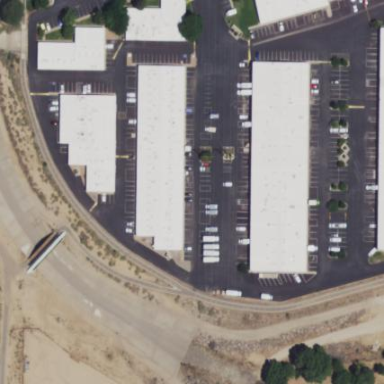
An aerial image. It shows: Parking area.